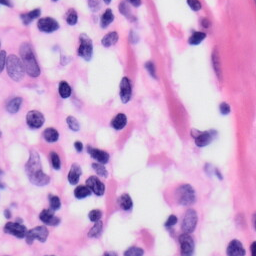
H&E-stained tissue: Skin